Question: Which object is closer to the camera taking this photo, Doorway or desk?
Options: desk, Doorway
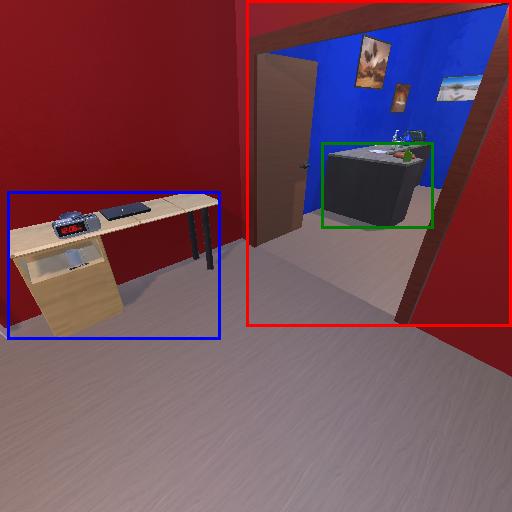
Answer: desk